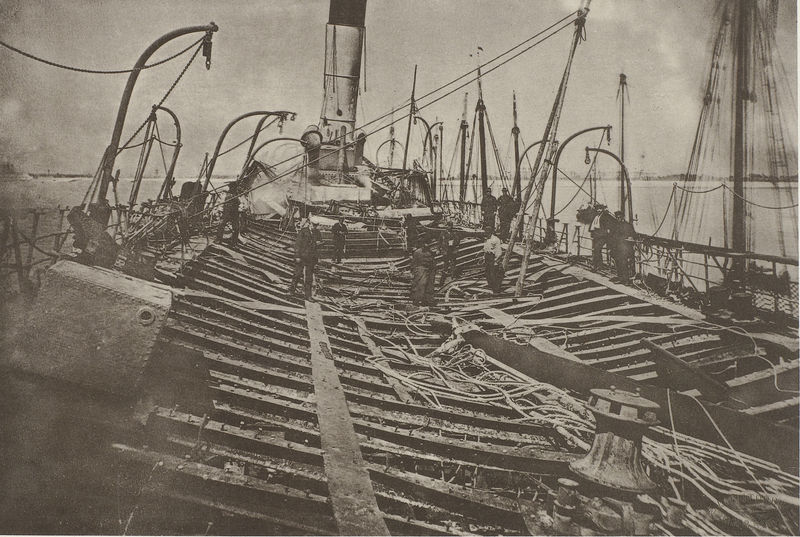
Titel: Het stoomschip Willem III na de brand
Künstler: Wegner & Mottu
Standort: Amsterdam
Institution: Rijksmuseum
Schlagwörter: himmel, meer, wasser, weiß, see, grau, männer, schwarz, schornstein, schiff, mast, planken, seenot, seile, taue, foto, wrack, esse, matrosen, deck, bau, zerfall, schiffsbau, blanken